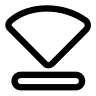
Cursor type: resize_s
OS/theme: linux-bibata
Variant: white